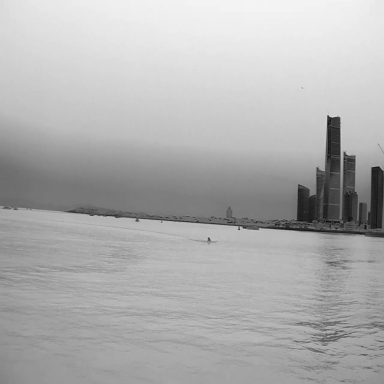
There are two canoes in the infrared image.